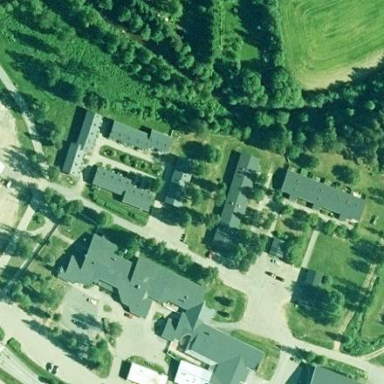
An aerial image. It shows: Hospital building.